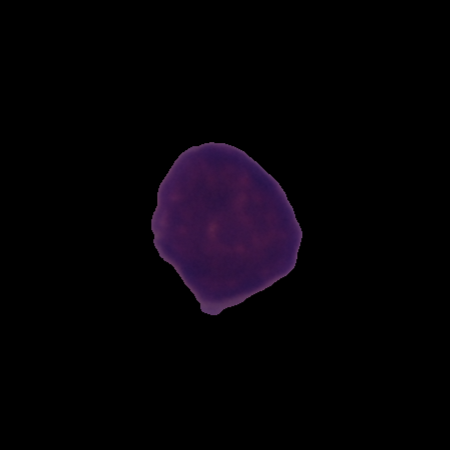
Label: healthy